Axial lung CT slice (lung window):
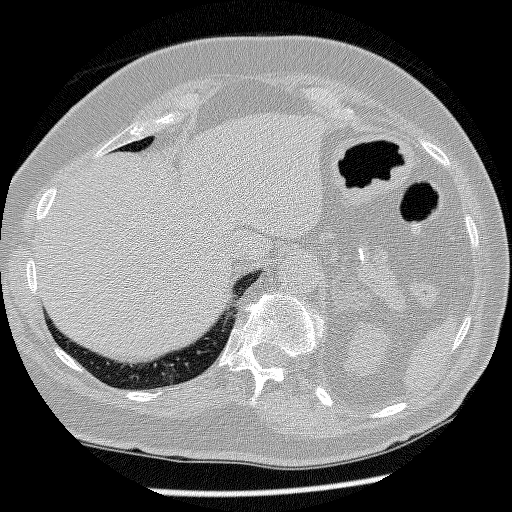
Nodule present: no